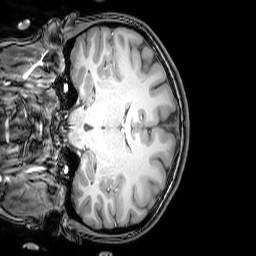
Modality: T1w
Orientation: coronal
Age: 21
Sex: female
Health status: healthy
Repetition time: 0.081 s
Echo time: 0.037 s